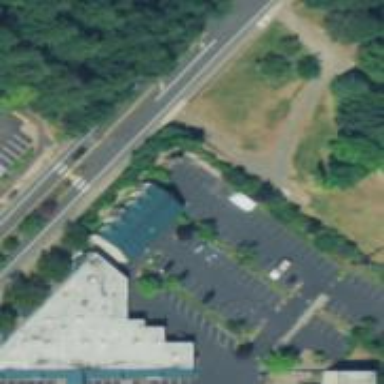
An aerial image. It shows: Parking space is available.